Interaction volume radius: 10 \u00c5
Interaction volume height: 15 \u00c5
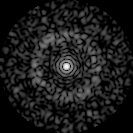
Disorder parameter: 0.825